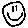
Label: smiley face